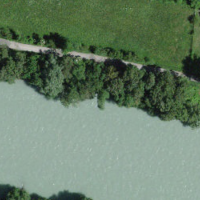
EUNIS habitat code: 23
Species observed at this site:
Tragopogon orientalis